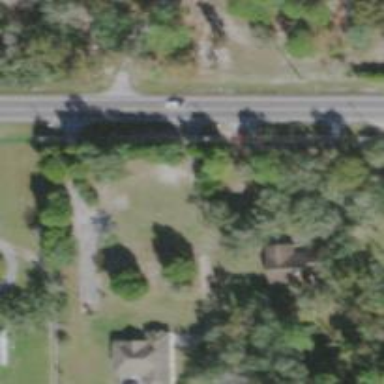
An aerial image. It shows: Driveway.